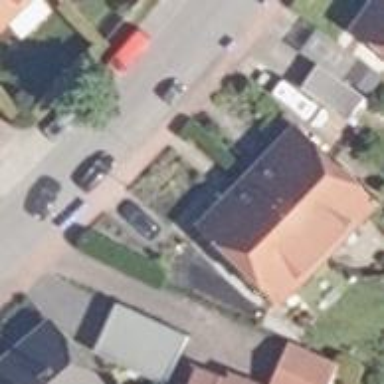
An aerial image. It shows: Half-hipped roof on semi-detached house.